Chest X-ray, PA view. Patient: 32 years old, sex F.
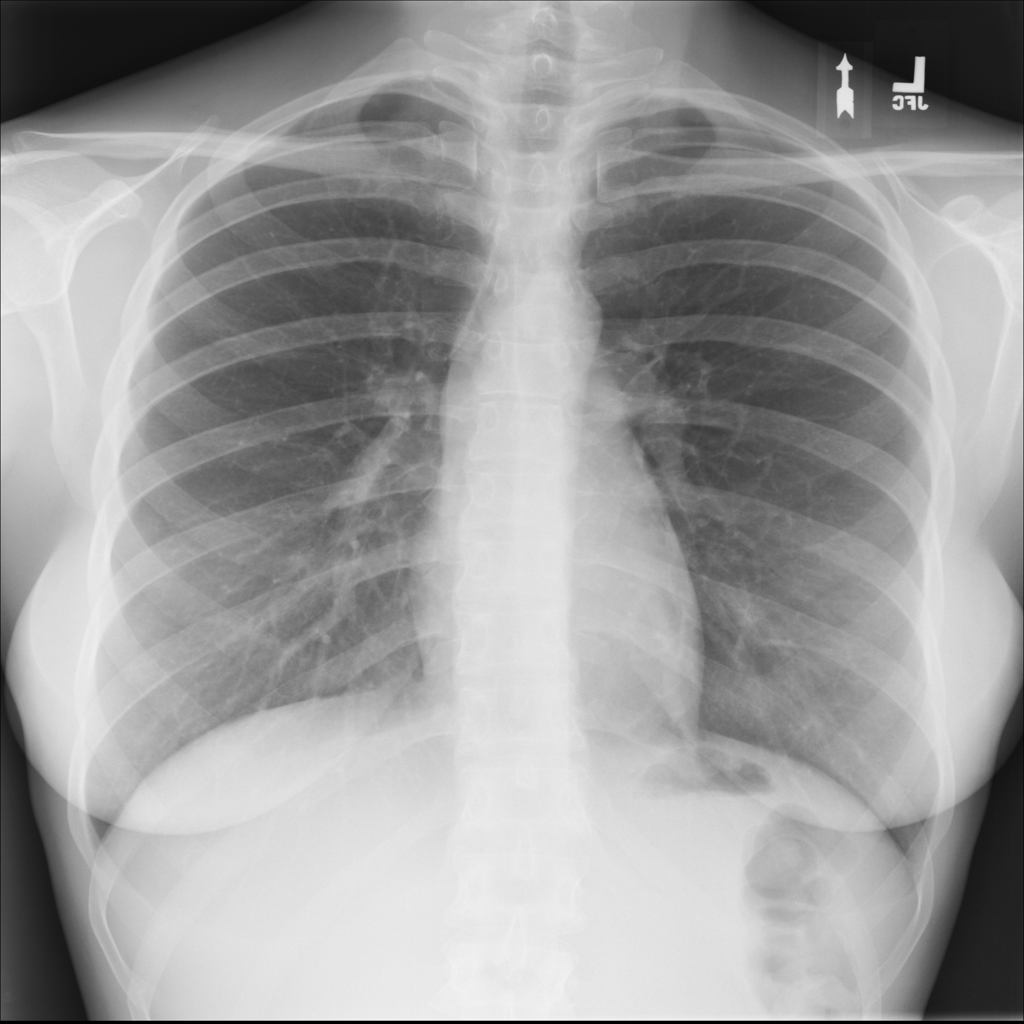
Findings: No Finding